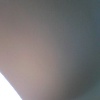
Label: sunburn